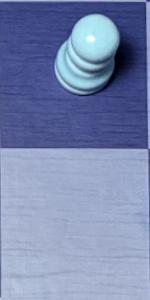
Label: Empty